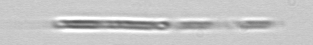
Label: Leptocylindrus